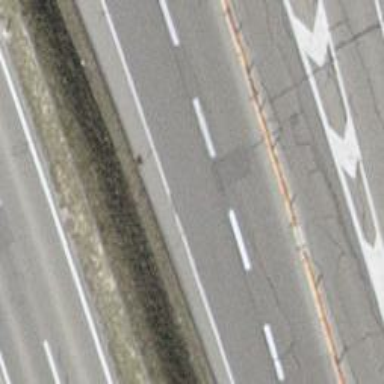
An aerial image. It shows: Asphalt trunk motorway.